Question: I am trying the write the formula in the image using Java. However, I get the wrong output. This is what I am so far for the computation.
Assume Input is: Loan Amount = 50000 and Length = 3 year.
My output is currently "676.08" for 'Monthly Payment' and "25661.0" for "Total Interest Payment".
"Monthly payment" should be "1764.03" and "Total Interest Payment" should be "13505.05".
Code is:
'''
//Program that displays the interest rate and monthly payment based on the loan amount and length of loan the user inputs.
import java.util.Scanner;
public class bankLoanSelection{
public static void main(String[] args){
Scanner input = new Scanner(System.in);
//Declarations.
double interestRate;
final double n = 12;
//Generates an account number in the range of 1 to 1000.
int accountnumber = (int)(Math.random() * 1000)+1;
//User input
System.out.print("Enter Loan Amount: $");
double L = input.nextDouble();
System.out.print("Length of Loan (years): ");
double i = input.nextDouble();
//selection structure using if and if-else statements.
if (L <= 1000)
interestRate = .0825;
else if (L <= 5000)
interestRate = .0935;
else if (L <= 10000)
interestRate = .1045;
else interestRate = .1625;
//Computations.
double MonthlyPayment = L * (interestRate / n) * Math.pow(1 + interestRate / n, i * n) / Math.pow(1 + interestRate / n, i * n) - 1;
double TotalAmountOfLoan = MonthlyPayment * i * n;
double TotalInterest = L - TotalAmountOfLoan;
//Output.
System.out.println("Account Number: #" + accountnumber);
System.out.println("Loan Amount: $" + L);
System.out.println("Loan Length (years): " + i);
System.out.println("Interest Rate: " + interestRate * 100 + "%");
System.out.printf("Total Monthly Payment: $%.2f%n", MonthlyPayment); //Rounds second decimal
System.out.println("Total Interest Payments: $" + TotalInterest);
}
}
'''

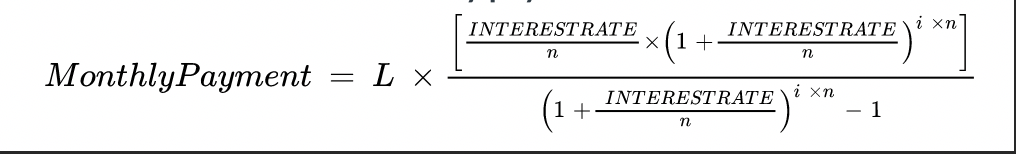
Answer: You have to put round parentheses between condition.
It should be:
'''
double MonthlyPayment = L * ((interestRate / n) * Math.pow(1 + interestRate / n, i * n))
/ (Math.pow(1 + interestRate / n, i * n) - 1);
'''